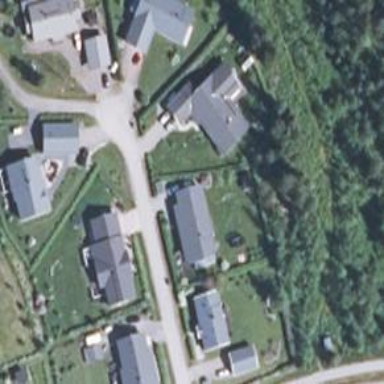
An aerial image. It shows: Living street.